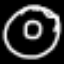
Label: donut